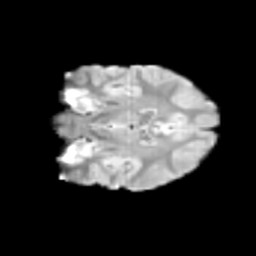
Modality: T2w
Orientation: coronal
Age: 12
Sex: male
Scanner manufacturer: siemens
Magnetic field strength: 3 T
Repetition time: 3.8 s
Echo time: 0.07 s